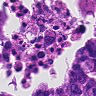
Metastatic tissue present: yes